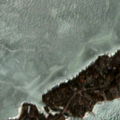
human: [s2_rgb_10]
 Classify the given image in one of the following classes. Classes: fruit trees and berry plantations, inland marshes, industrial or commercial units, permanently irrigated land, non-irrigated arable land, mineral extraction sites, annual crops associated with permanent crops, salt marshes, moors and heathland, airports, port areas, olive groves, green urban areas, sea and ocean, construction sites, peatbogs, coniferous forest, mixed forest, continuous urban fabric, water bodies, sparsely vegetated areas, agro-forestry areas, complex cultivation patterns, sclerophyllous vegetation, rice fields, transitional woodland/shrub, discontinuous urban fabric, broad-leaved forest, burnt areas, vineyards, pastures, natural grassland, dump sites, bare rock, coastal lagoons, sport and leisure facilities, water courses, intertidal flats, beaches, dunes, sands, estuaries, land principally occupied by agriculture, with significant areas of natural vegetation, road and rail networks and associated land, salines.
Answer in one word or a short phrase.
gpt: discontinuous urban fabric, sea and ocean